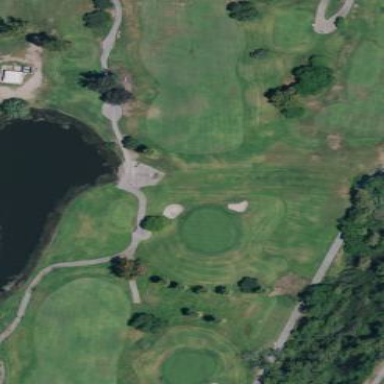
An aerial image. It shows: Area of rough grass used for golf.